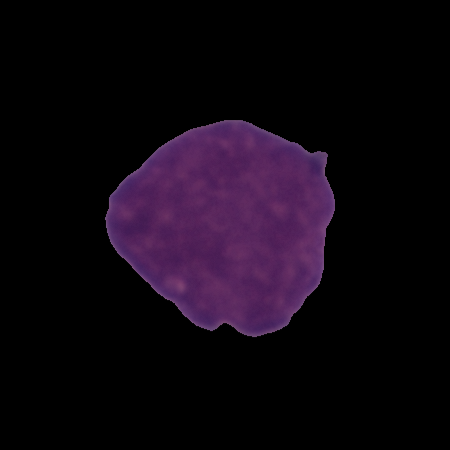
Label: healthy